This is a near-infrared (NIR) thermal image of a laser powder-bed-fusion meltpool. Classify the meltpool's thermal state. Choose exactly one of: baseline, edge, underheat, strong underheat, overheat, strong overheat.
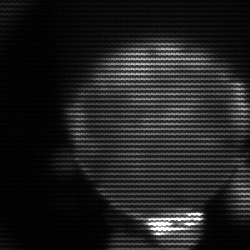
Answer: edge